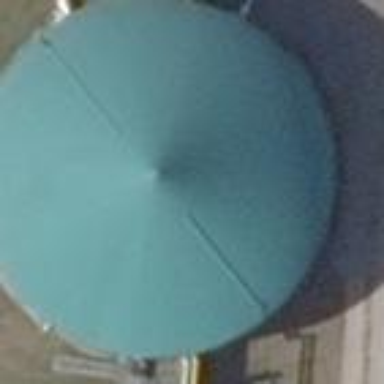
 housing covered reservoir. There is power generator inside the building."